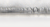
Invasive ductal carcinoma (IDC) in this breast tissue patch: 0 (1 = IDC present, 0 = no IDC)